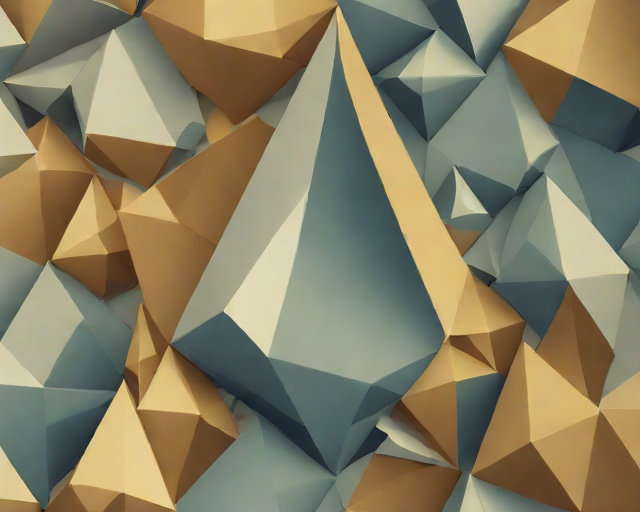
Category: Sympathy